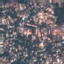
Land use / land cover class: Residential